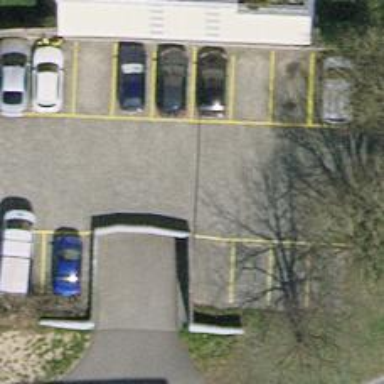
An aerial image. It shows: Parking area.